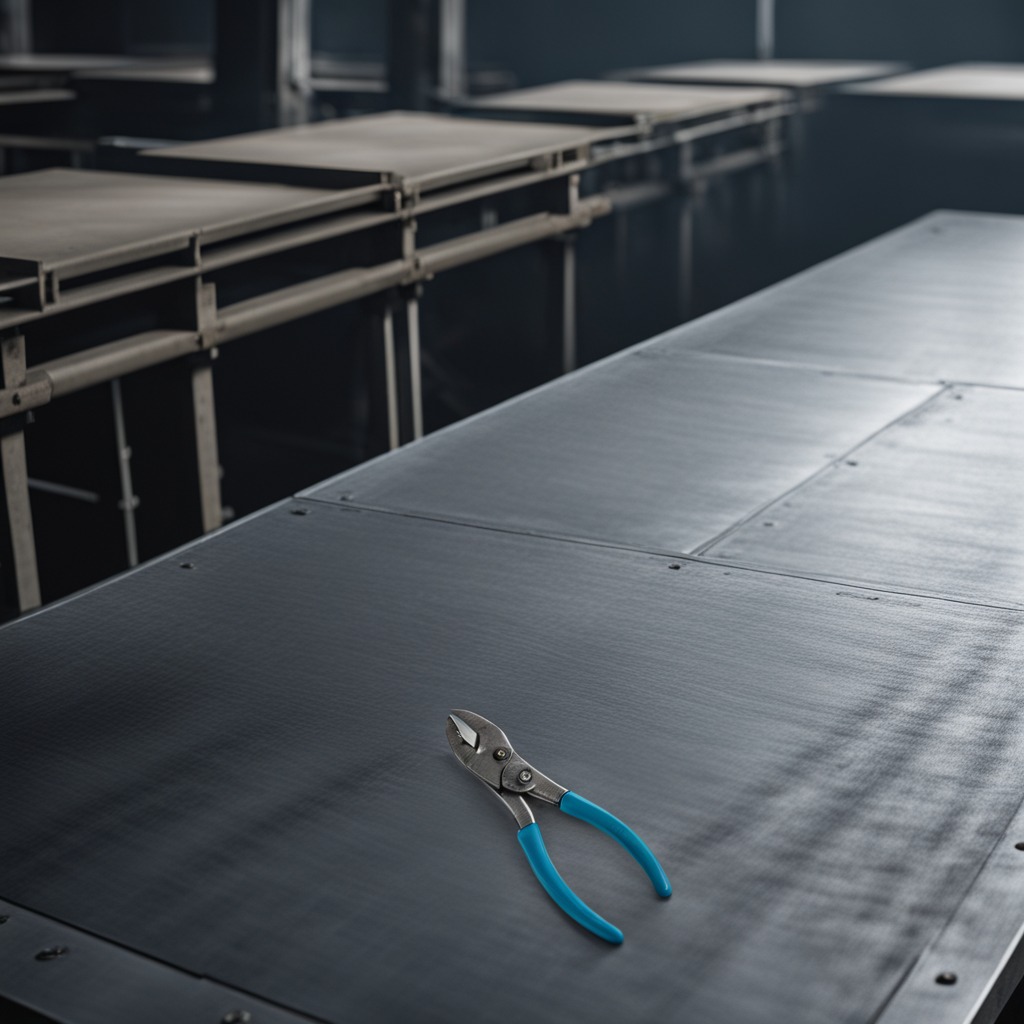
A plier is lying on the cold steel table in a mining workshop.